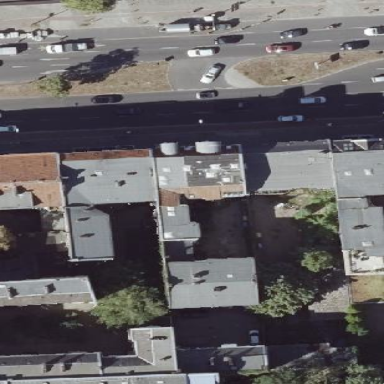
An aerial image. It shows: Unique apartment building with double saltbox roof shape.